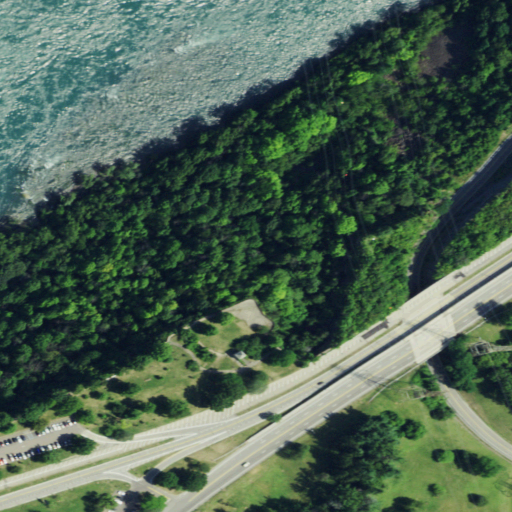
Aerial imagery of gap in New York named Devils Hole containing herbaceous wetlands, open water, medium intensity development, low intensity development, open development, deciduous forest, grassland, unknown, barren land, and high intensity development